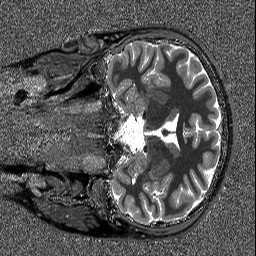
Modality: T1map
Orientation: coronal
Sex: male